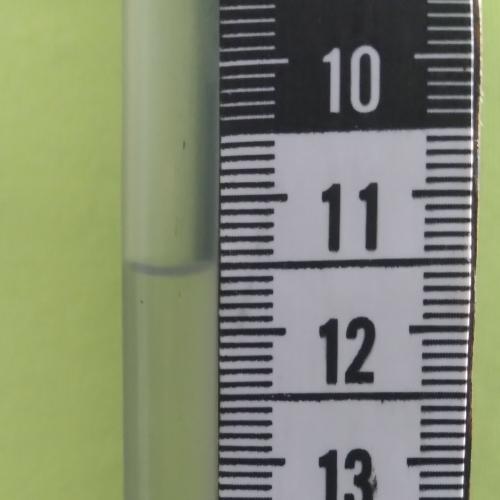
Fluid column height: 11.5 cm